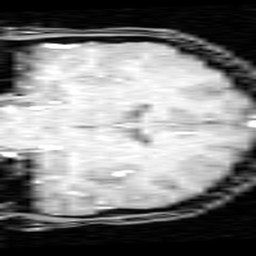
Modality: inplaneT1
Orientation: coronal
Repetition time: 0.2 s
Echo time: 0.0036 s